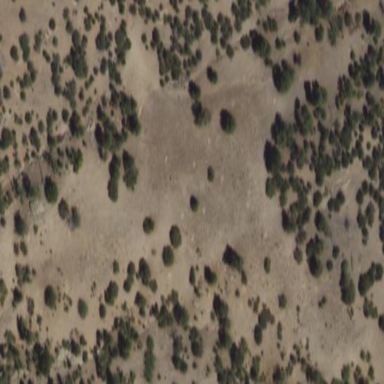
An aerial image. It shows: Area covered in scrub vegetation.